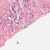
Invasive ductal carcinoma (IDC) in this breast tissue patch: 1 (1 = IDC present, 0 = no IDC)